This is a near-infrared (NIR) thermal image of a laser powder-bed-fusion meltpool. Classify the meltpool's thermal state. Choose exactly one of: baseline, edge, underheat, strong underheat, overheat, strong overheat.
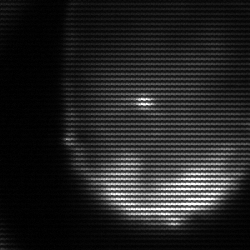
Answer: edge